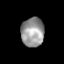
Tissue: prostate
Cell type: T cells
Senescence score: 0.2876
Nuclear area (px): 653
Mean DAPI intensity: 152.184